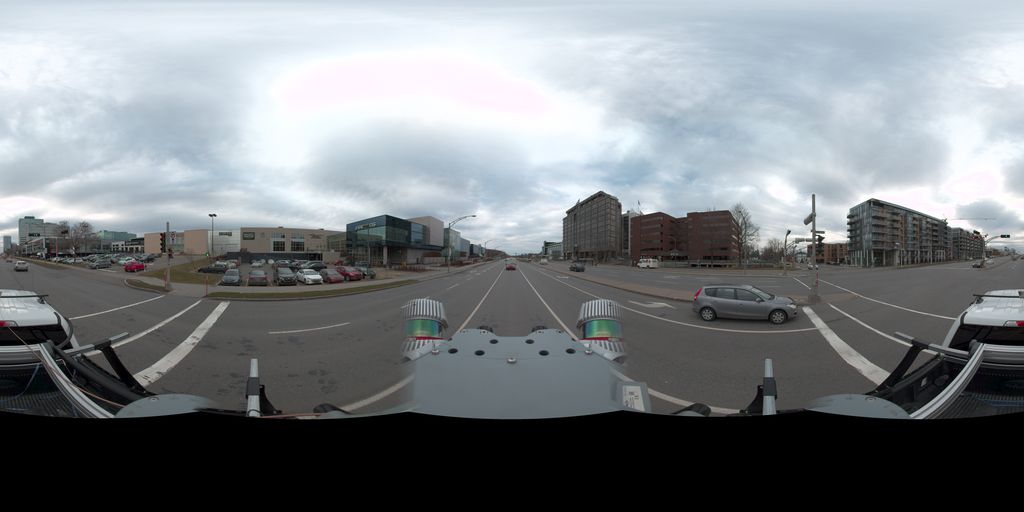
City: quebec_city